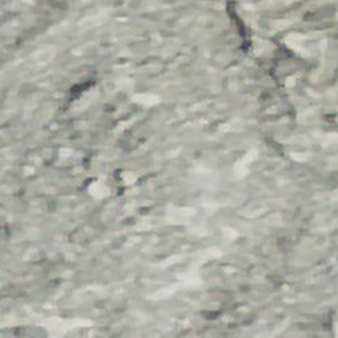
Label: other